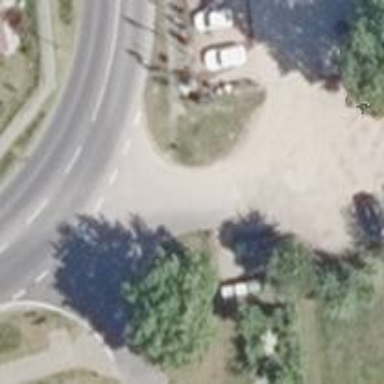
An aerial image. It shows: Road with "give way" sign.